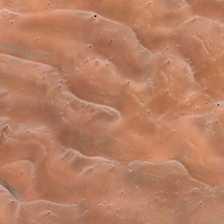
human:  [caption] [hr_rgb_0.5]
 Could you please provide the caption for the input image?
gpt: some ripples are in a piece of yellow desert .

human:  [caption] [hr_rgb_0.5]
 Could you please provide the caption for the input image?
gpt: some ripples are in a piece of yellow desert .

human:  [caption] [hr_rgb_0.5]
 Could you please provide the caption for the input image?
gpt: some ripples are in a piece of yellow desert .

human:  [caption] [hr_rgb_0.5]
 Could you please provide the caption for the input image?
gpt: some ripples are in a piece of yellow desert .

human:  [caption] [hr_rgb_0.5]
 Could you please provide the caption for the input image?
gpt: some ripples are in a piece of yellow desert .